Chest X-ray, PA view. Patient: 61 years old, sex M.
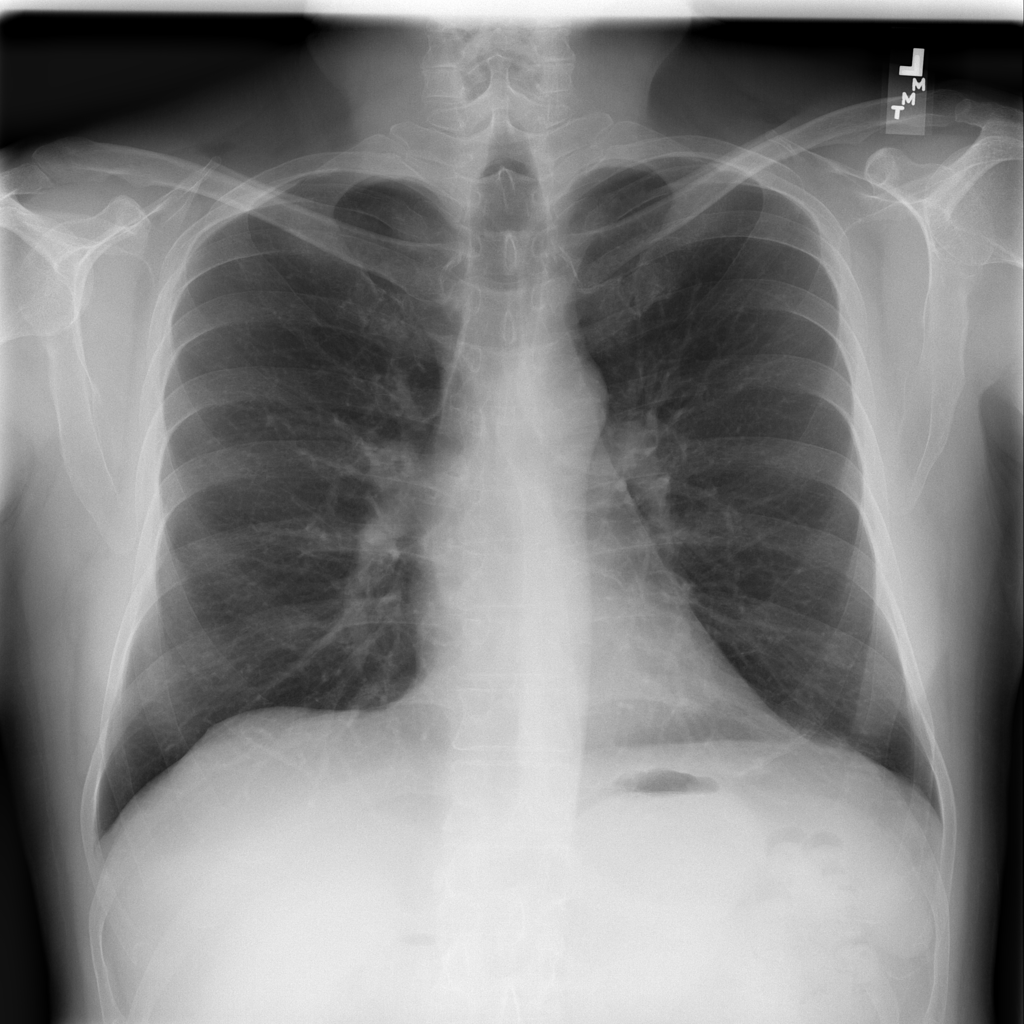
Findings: No Finding